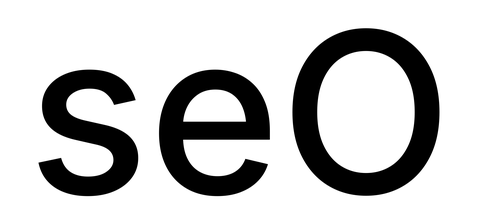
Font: Inter_Medium